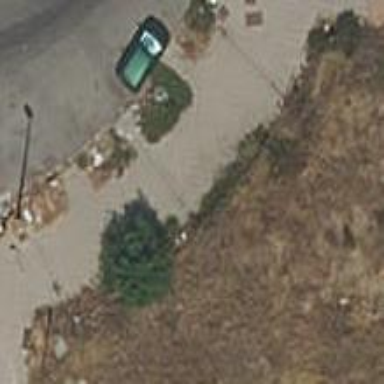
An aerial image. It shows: Sidewalk along the footway.